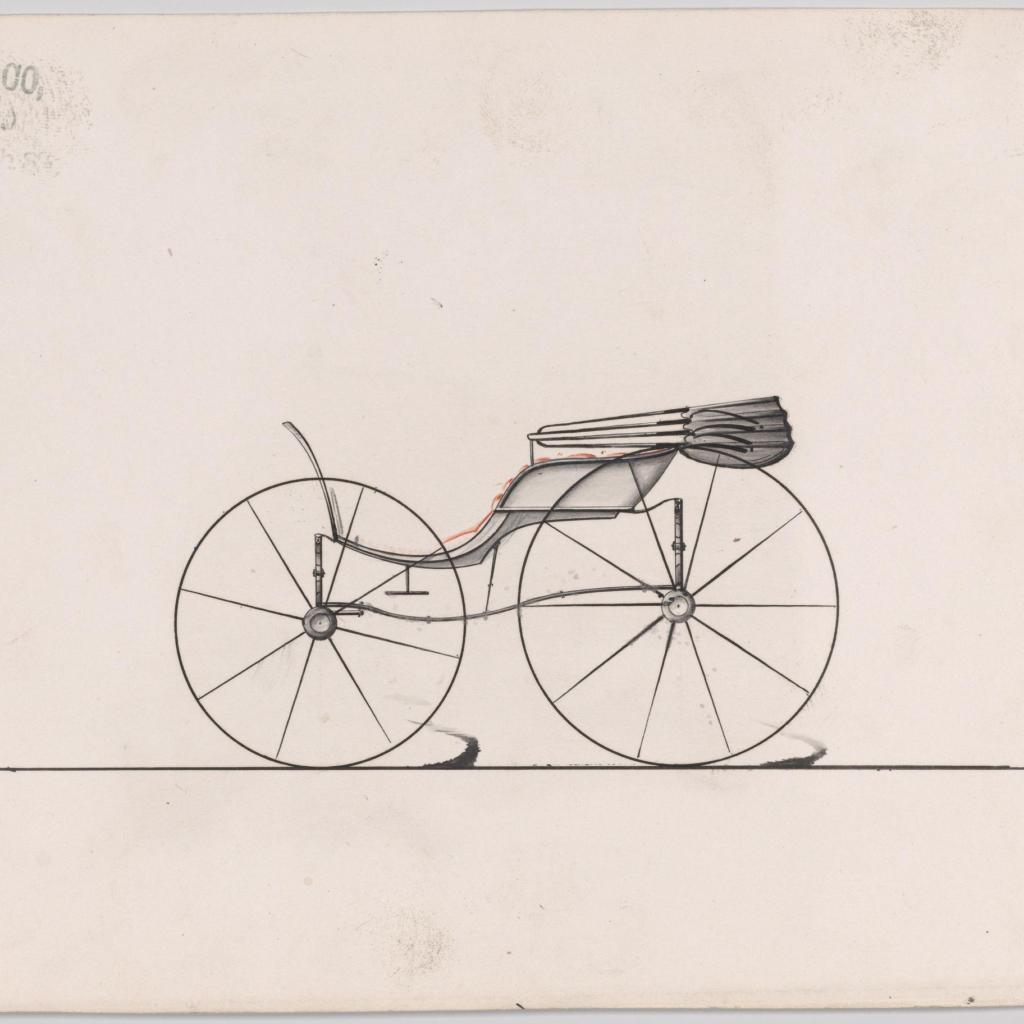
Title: Design for Pony Phaeton, no. 3209a
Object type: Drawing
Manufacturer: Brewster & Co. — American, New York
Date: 1876
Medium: Pen and black ink, watercolor and gouache
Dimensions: Sheet: 5 15/16 x 9 in. (15.1 x 22.9 cm)
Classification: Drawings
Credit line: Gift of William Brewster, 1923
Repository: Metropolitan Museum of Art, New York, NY